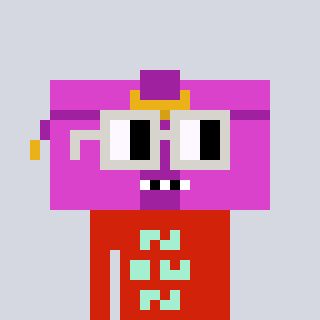
a pixel art character with square light gray glasses, a clutch-shaped head and a red-colored body on a cool background